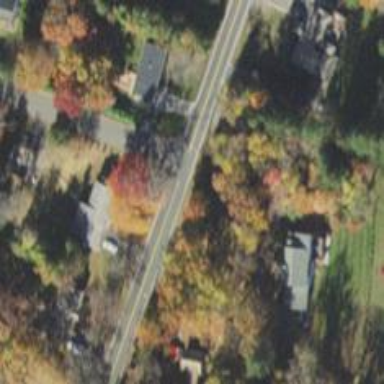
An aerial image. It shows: Road with stop sign.